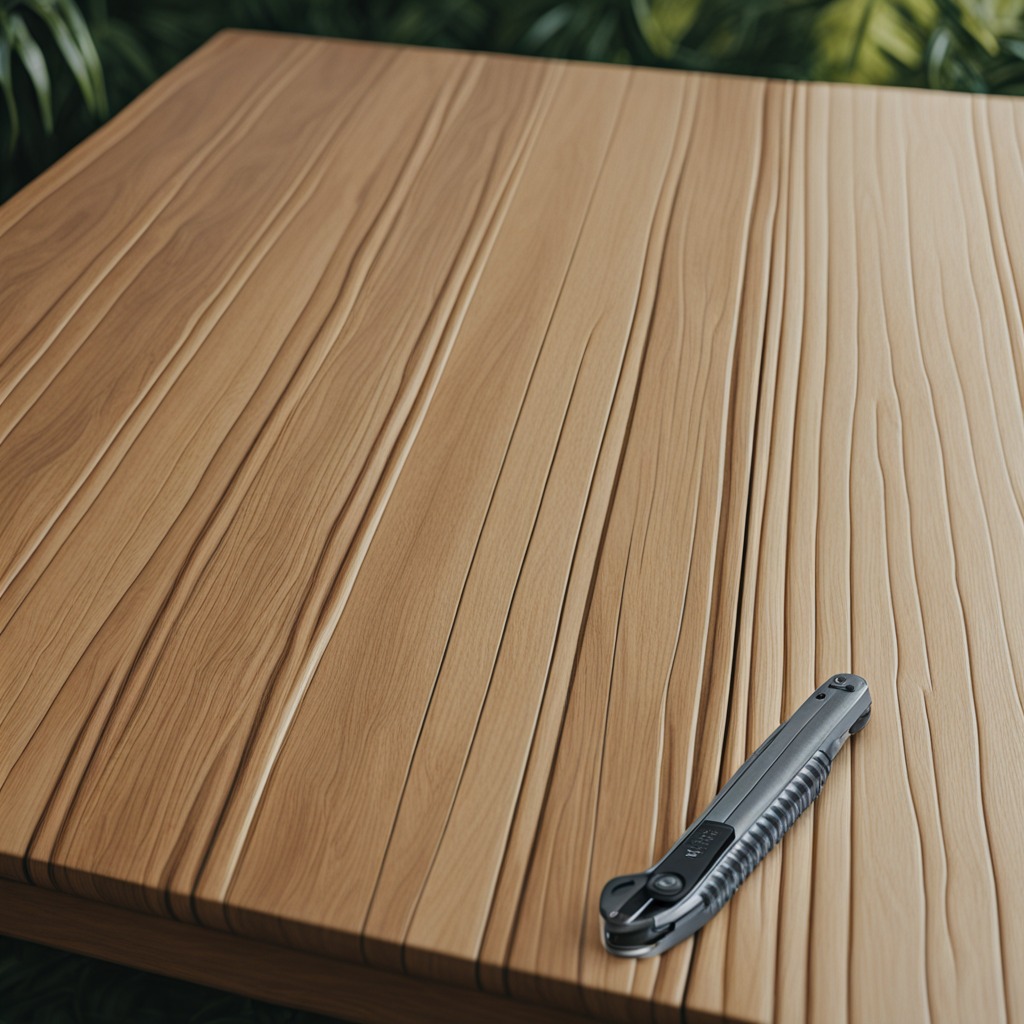
A utility knife is lying on a wooden table inside a jungle field workshop tent.